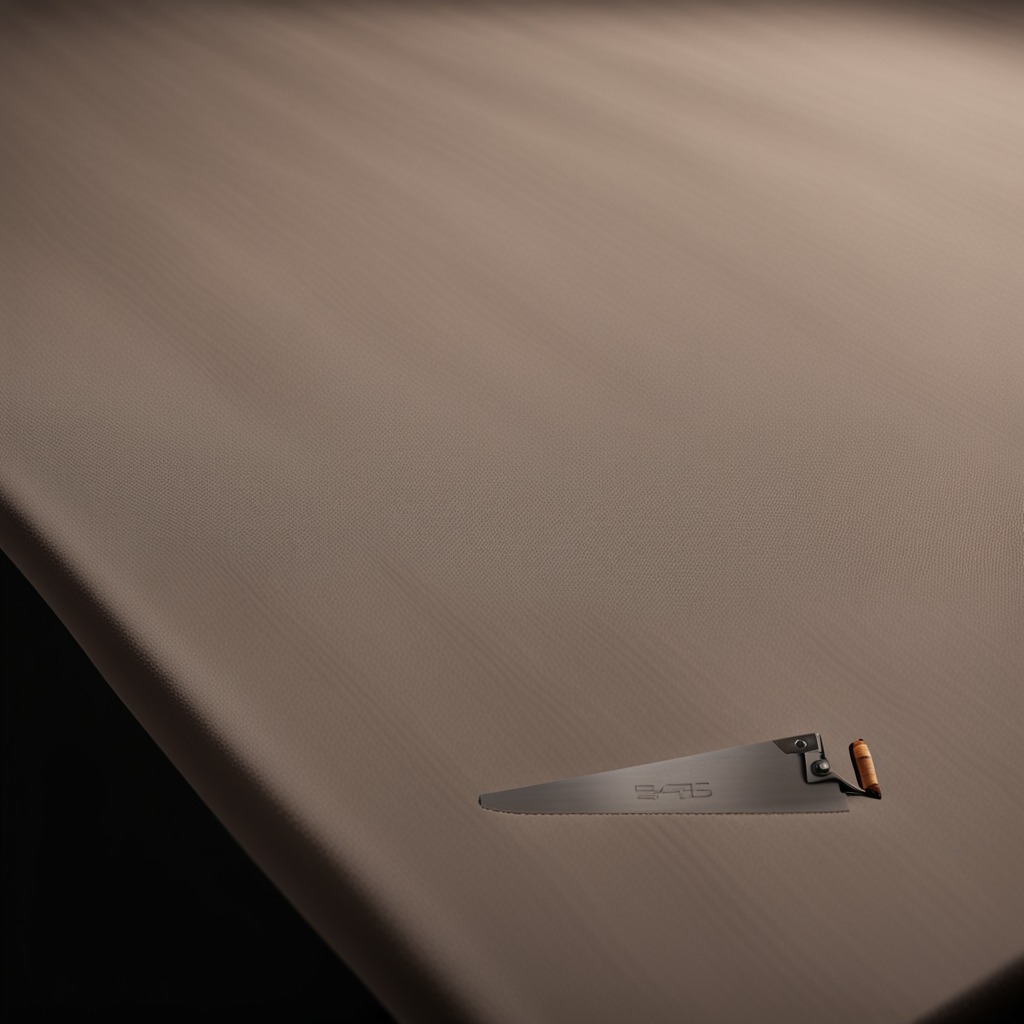
A metal saw lies on a wooden table inside a workshop at night.